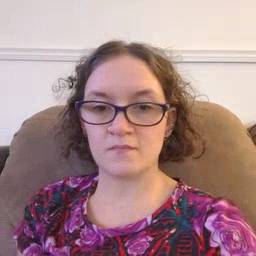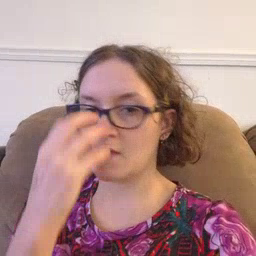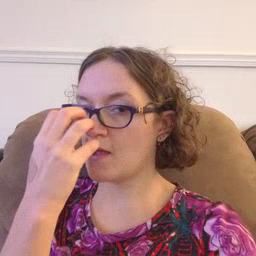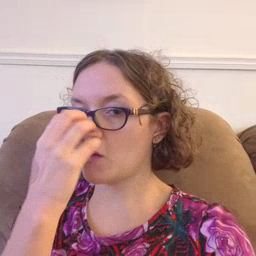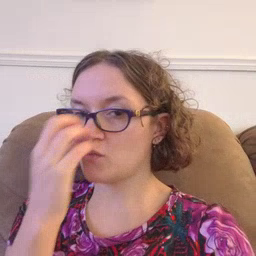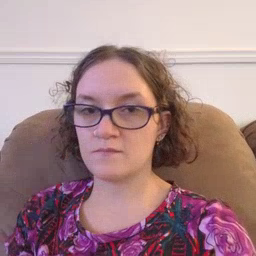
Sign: clown